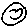
Label: smiley face